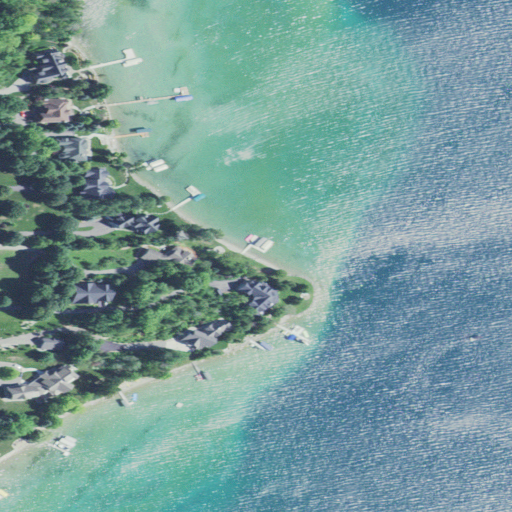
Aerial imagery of cape in Michigan named French Point containing open water, woody wetlands, deciduous forest, herbaceous wetlands, grassland, open development, medium intensity development, and barren land